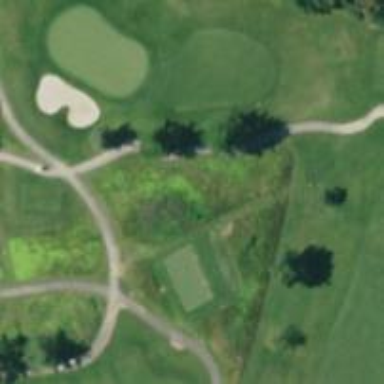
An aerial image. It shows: Path used for both walking and golf.